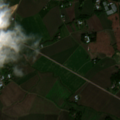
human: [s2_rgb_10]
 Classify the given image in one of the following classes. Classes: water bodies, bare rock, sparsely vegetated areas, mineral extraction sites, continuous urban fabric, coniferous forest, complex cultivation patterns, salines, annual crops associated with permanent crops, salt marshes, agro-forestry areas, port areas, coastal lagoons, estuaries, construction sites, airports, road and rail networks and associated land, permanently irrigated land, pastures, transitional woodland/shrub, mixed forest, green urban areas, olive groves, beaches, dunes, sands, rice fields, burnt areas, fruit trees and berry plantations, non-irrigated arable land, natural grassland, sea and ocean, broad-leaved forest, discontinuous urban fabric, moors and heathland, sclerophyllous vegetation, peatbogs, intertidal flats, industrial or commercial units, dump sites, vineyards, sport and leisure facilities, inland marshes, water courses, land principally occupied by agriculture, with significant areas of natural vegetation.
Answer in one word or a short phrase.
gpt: discontinuous urban fabric, non-irrigated arable land, land principally occupied by agriculture, with significant areas of natural vegetation, coniferous forest